Question: I want to remove duplicates, but they don't appear as duplicates.
Is there a query to help removing this to onlyleave one behind?

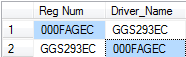
Answer: Something like this will group the rows by the two fields in sorted order and delete all but one.
I'm presuming both fields must match and you have a primary key named TableId.
'''
DELETE
T
FROM
[Table] T
JOIN (
SELECT
TableId,
[Name],
ROW_NUMBER() OVER ( PARTITION BY [Name] ORDER BY TableId DESC ) RowId
FROM (
SELECT
TableId,
Reg_Num + '|' + Driver_Name AS [Name]
FROM
[Table]
WHERE
Reg_Num <= Driver_Name
UNION
SELECT
TableId,
Driver_Name + '|' + Reg_Num AS [Name]
FROM
[Table]
WHERE
Driver_Name < Reg_Num
) Y
) X ON
X.TableId = T.TableID
WHERE
RowId > 1
'''